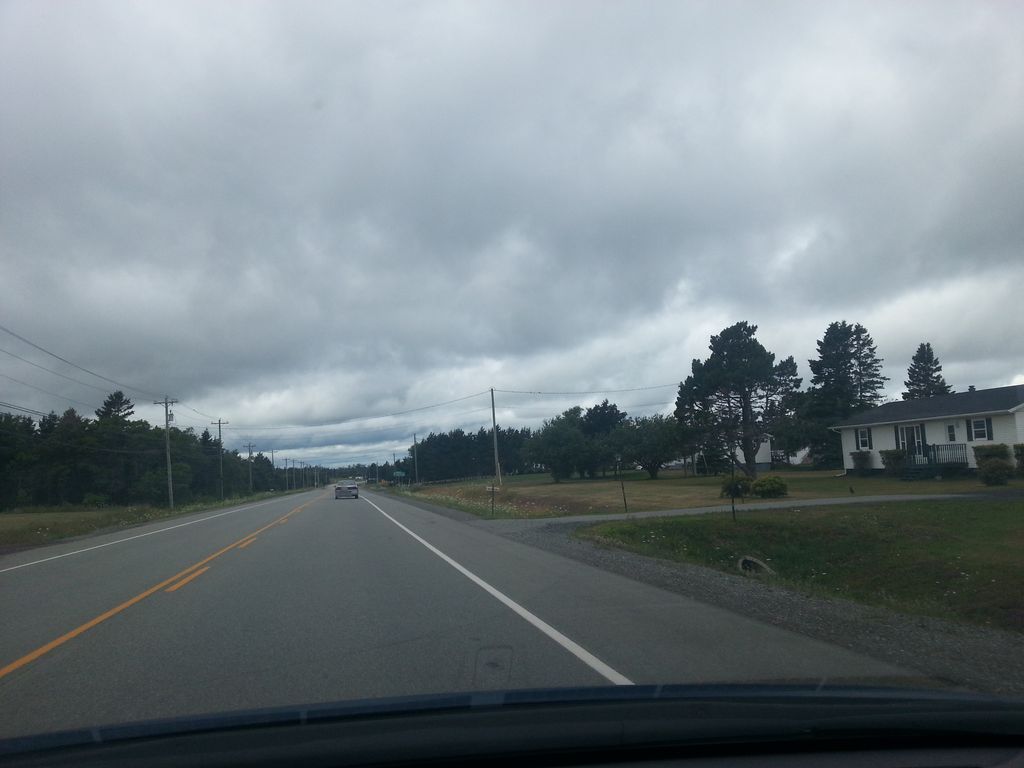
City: charlottetown